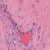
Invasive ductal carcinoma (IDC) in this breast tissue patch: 0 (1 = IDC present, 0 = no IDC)